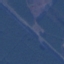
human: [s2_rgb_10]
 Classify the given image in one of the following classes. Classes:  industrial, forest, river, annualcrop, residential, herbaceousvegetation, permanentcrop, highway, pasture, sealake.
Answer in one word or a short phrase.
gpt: Highway